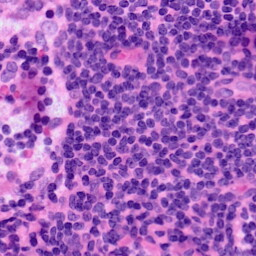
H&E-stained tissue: LymphNode